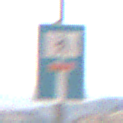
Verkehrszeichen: SackgasseFussgaengerDurchlaessig
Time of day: Midday
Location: Outdoor (Nature)
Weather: PartlyCloudy
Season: NotSpecified
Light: Natural